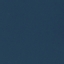
Land use / land cover class: SeaLake